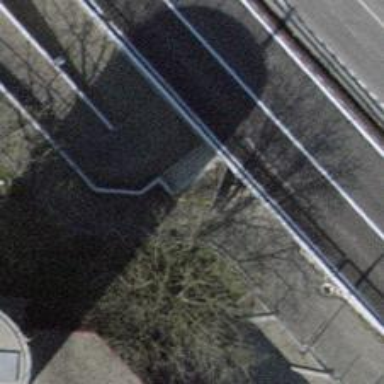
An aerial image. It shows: Steps with asphalt surface.